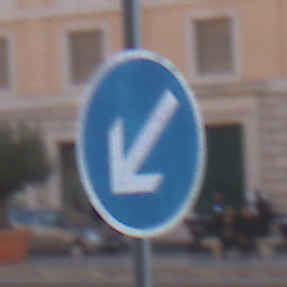
Verkehrszeichen: VorgeschriebeneVorbeifahrtLinks
Umgebung: Outdoor, Urban
Tageszeit: SunriseSunset
Wetter: Clear
Licht: Natural
Jahreszeit: NotSpecified
Kontrast: MediumContrast